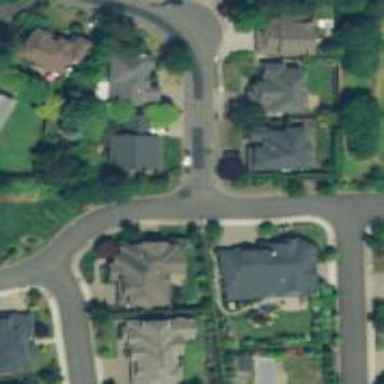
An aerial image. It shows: Residential road with sidewalk on the left side.